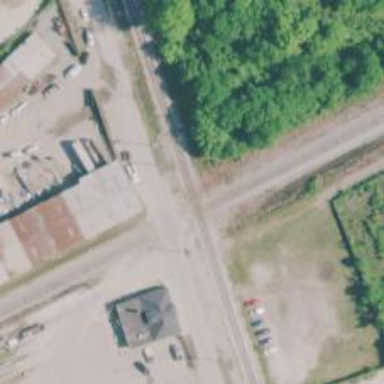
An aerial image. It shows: Railway crossing.